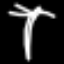
Label: palm tree